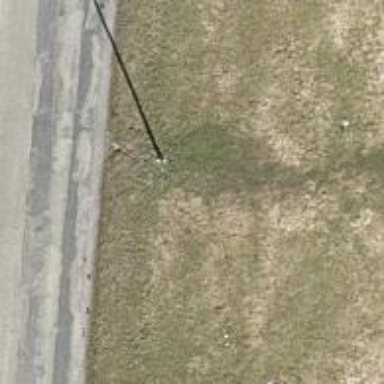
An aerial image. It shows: Power pole.